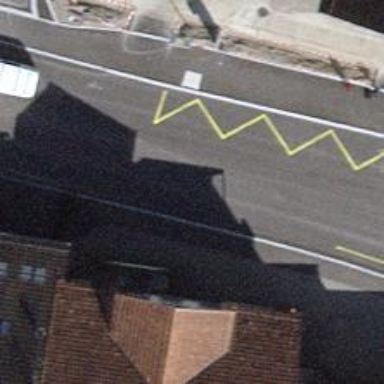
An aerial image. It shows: Tertiary road with asphalt surface and designated cycle lane.